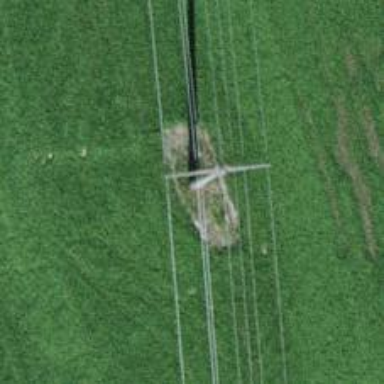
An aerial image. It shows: Power line in the image.